Question: I currently have an issue with a webapi call. I want to download and open a logfile with my ApiController.
I use a javascript function to post a filename to my controller.
Here is a helper function to post the parameter (answer from dystroy):
<URL>
Now when I use a simple string as parameter in my controller I can't get the parameter, it is always null.
'''
public HttpResponseMessage PostDownloadLogFile([FromBody]string psFileName)
{
//psFileName is always null
'''
But if I use 'HttpReqeustMessage' as parameter and read the form data from my request it is no problem and it works.
'''
public HttpResponseMessage PostDownloadLogFile(HttpRequestMessage poRequest)
{
var loFormData = poRequest.Content.ReadAsFormDataAsync().Result;
string psFileName = loFormData["psFileName"]; //psFileName is set correct
'''
Is there a solution to get the parameter with a simple parameter in my controller?
This is my javascript helper function:
'''
var loOpenWindow = function (psMethode, psUrl, poData, psTarget) {
var loForm = document.createElement("form");
loForm.action = psUrl;
loForm.method = psMethode;
loForm.target = psTarget || "_self";
if (poData) {
for (var lsKey in poData) {
var loInput = document.createElement("textarea");
loInput.name = lsKey;
loInput.value = typeof poData[lsKey] === "object" ? JSON.stringify(poData[lsKey]) : poData[lsKey];
loForm.appendChild(loInput);
}
}
loForm.style.display = "none";
document.body.appendChild(loForm);
loForm.submit();
};
'''
Call it:
'''
helper.openWindow("POST", apiRoutes.URLS.ApiPostDownloadLogFile, { "psFilename": $scope.data.showLogEntry.FullName });
'''
There should be no problem from the client side code, because the controller methode with 'HttpReqeustMessage' works without problems.
Here is the browser request:

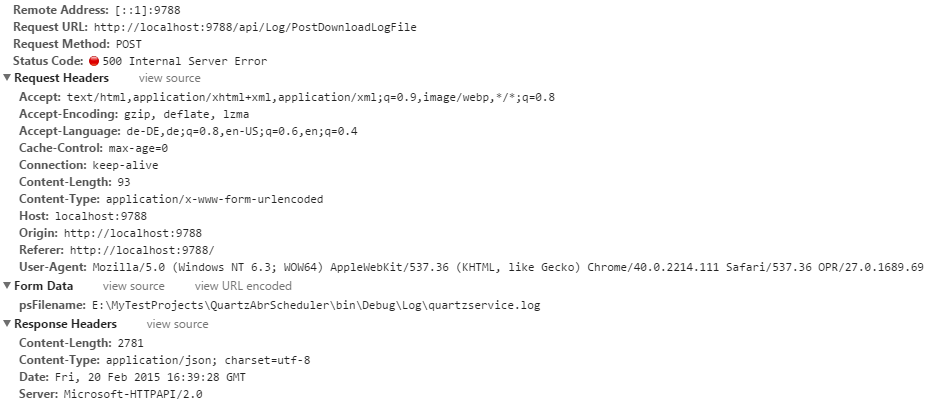
Answer: Ok I found a solution.
If I use a 'class' as parameter and a property with the given name, it seems to work.
'''
public class Param
{
public string psFileName { get; set; }
}
'''
And
'''
public HttpResponseMessage PostDownloadLogFile(Param poParam)
{
string psFileName = poParam.psFileName; //psFileName is set correct
'''
This is not really a simple parameter but I can live with this solution.